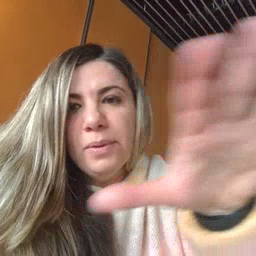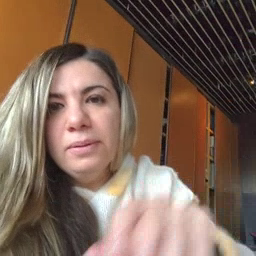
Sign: blow